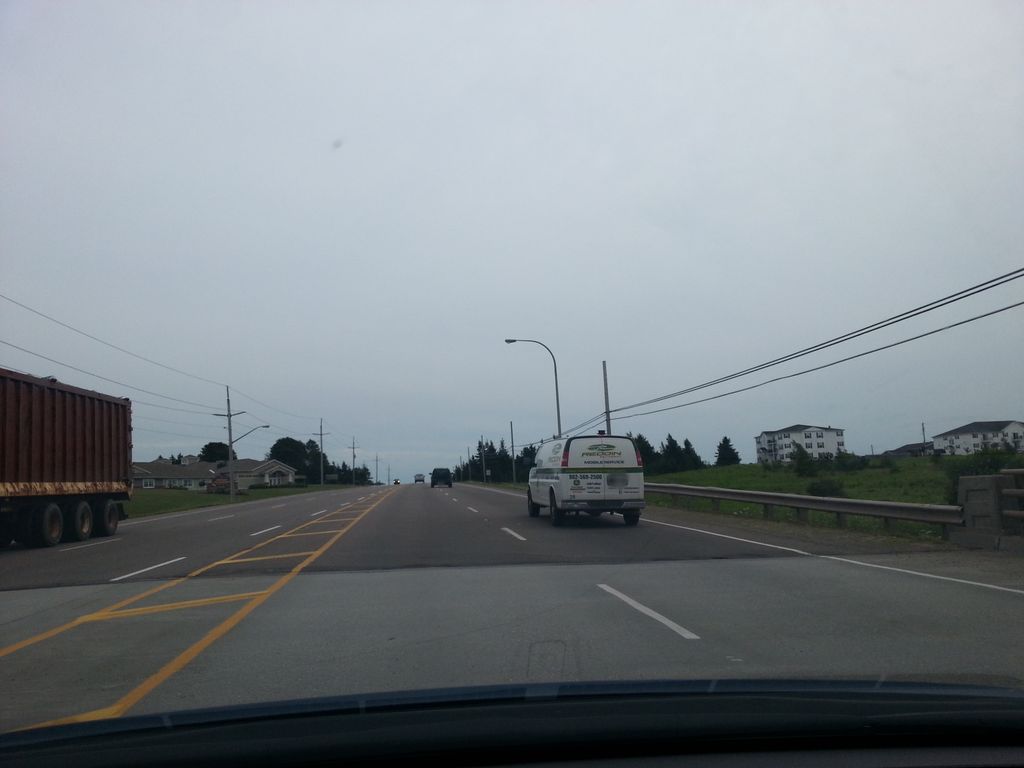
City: charlottetown